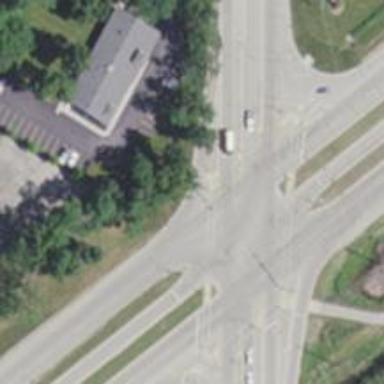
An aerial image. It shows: Intersection with secondary link road.